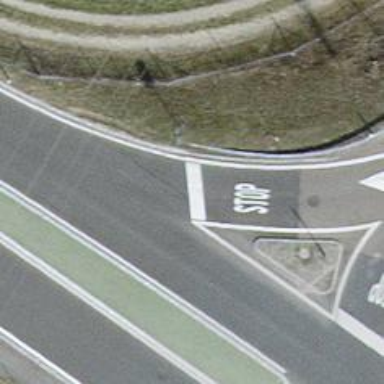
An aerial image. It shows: Stop road.